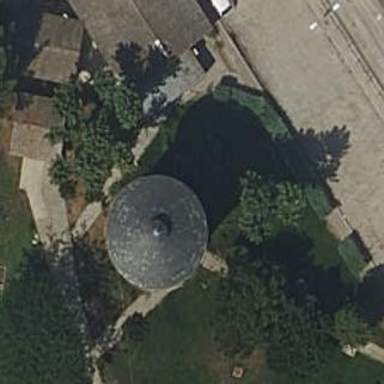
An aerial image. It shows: Building with water storage tank.